Question: Count the number of objects in the diagram.
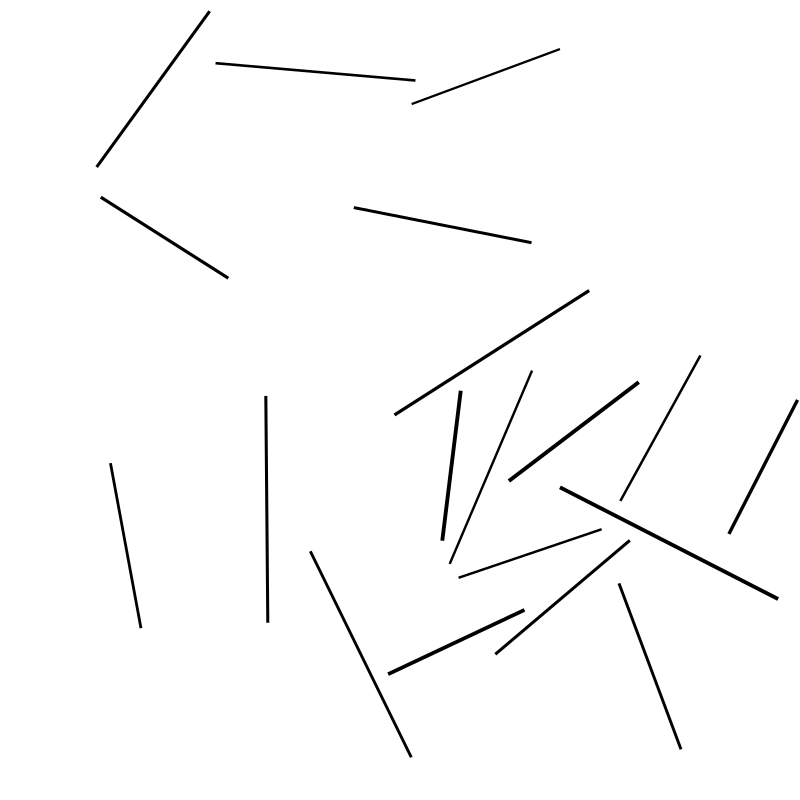
Answer: 19